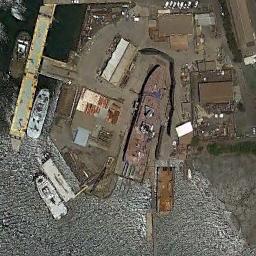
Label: ship